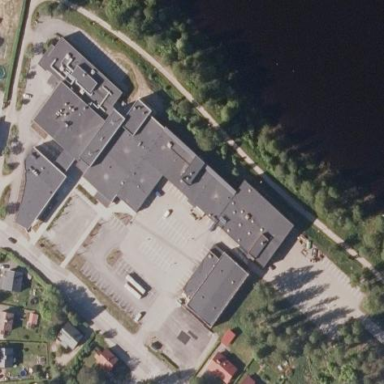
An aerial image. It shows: School.